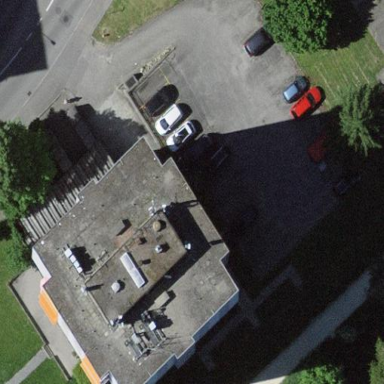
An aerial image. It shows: Flat-roofed apartment building.